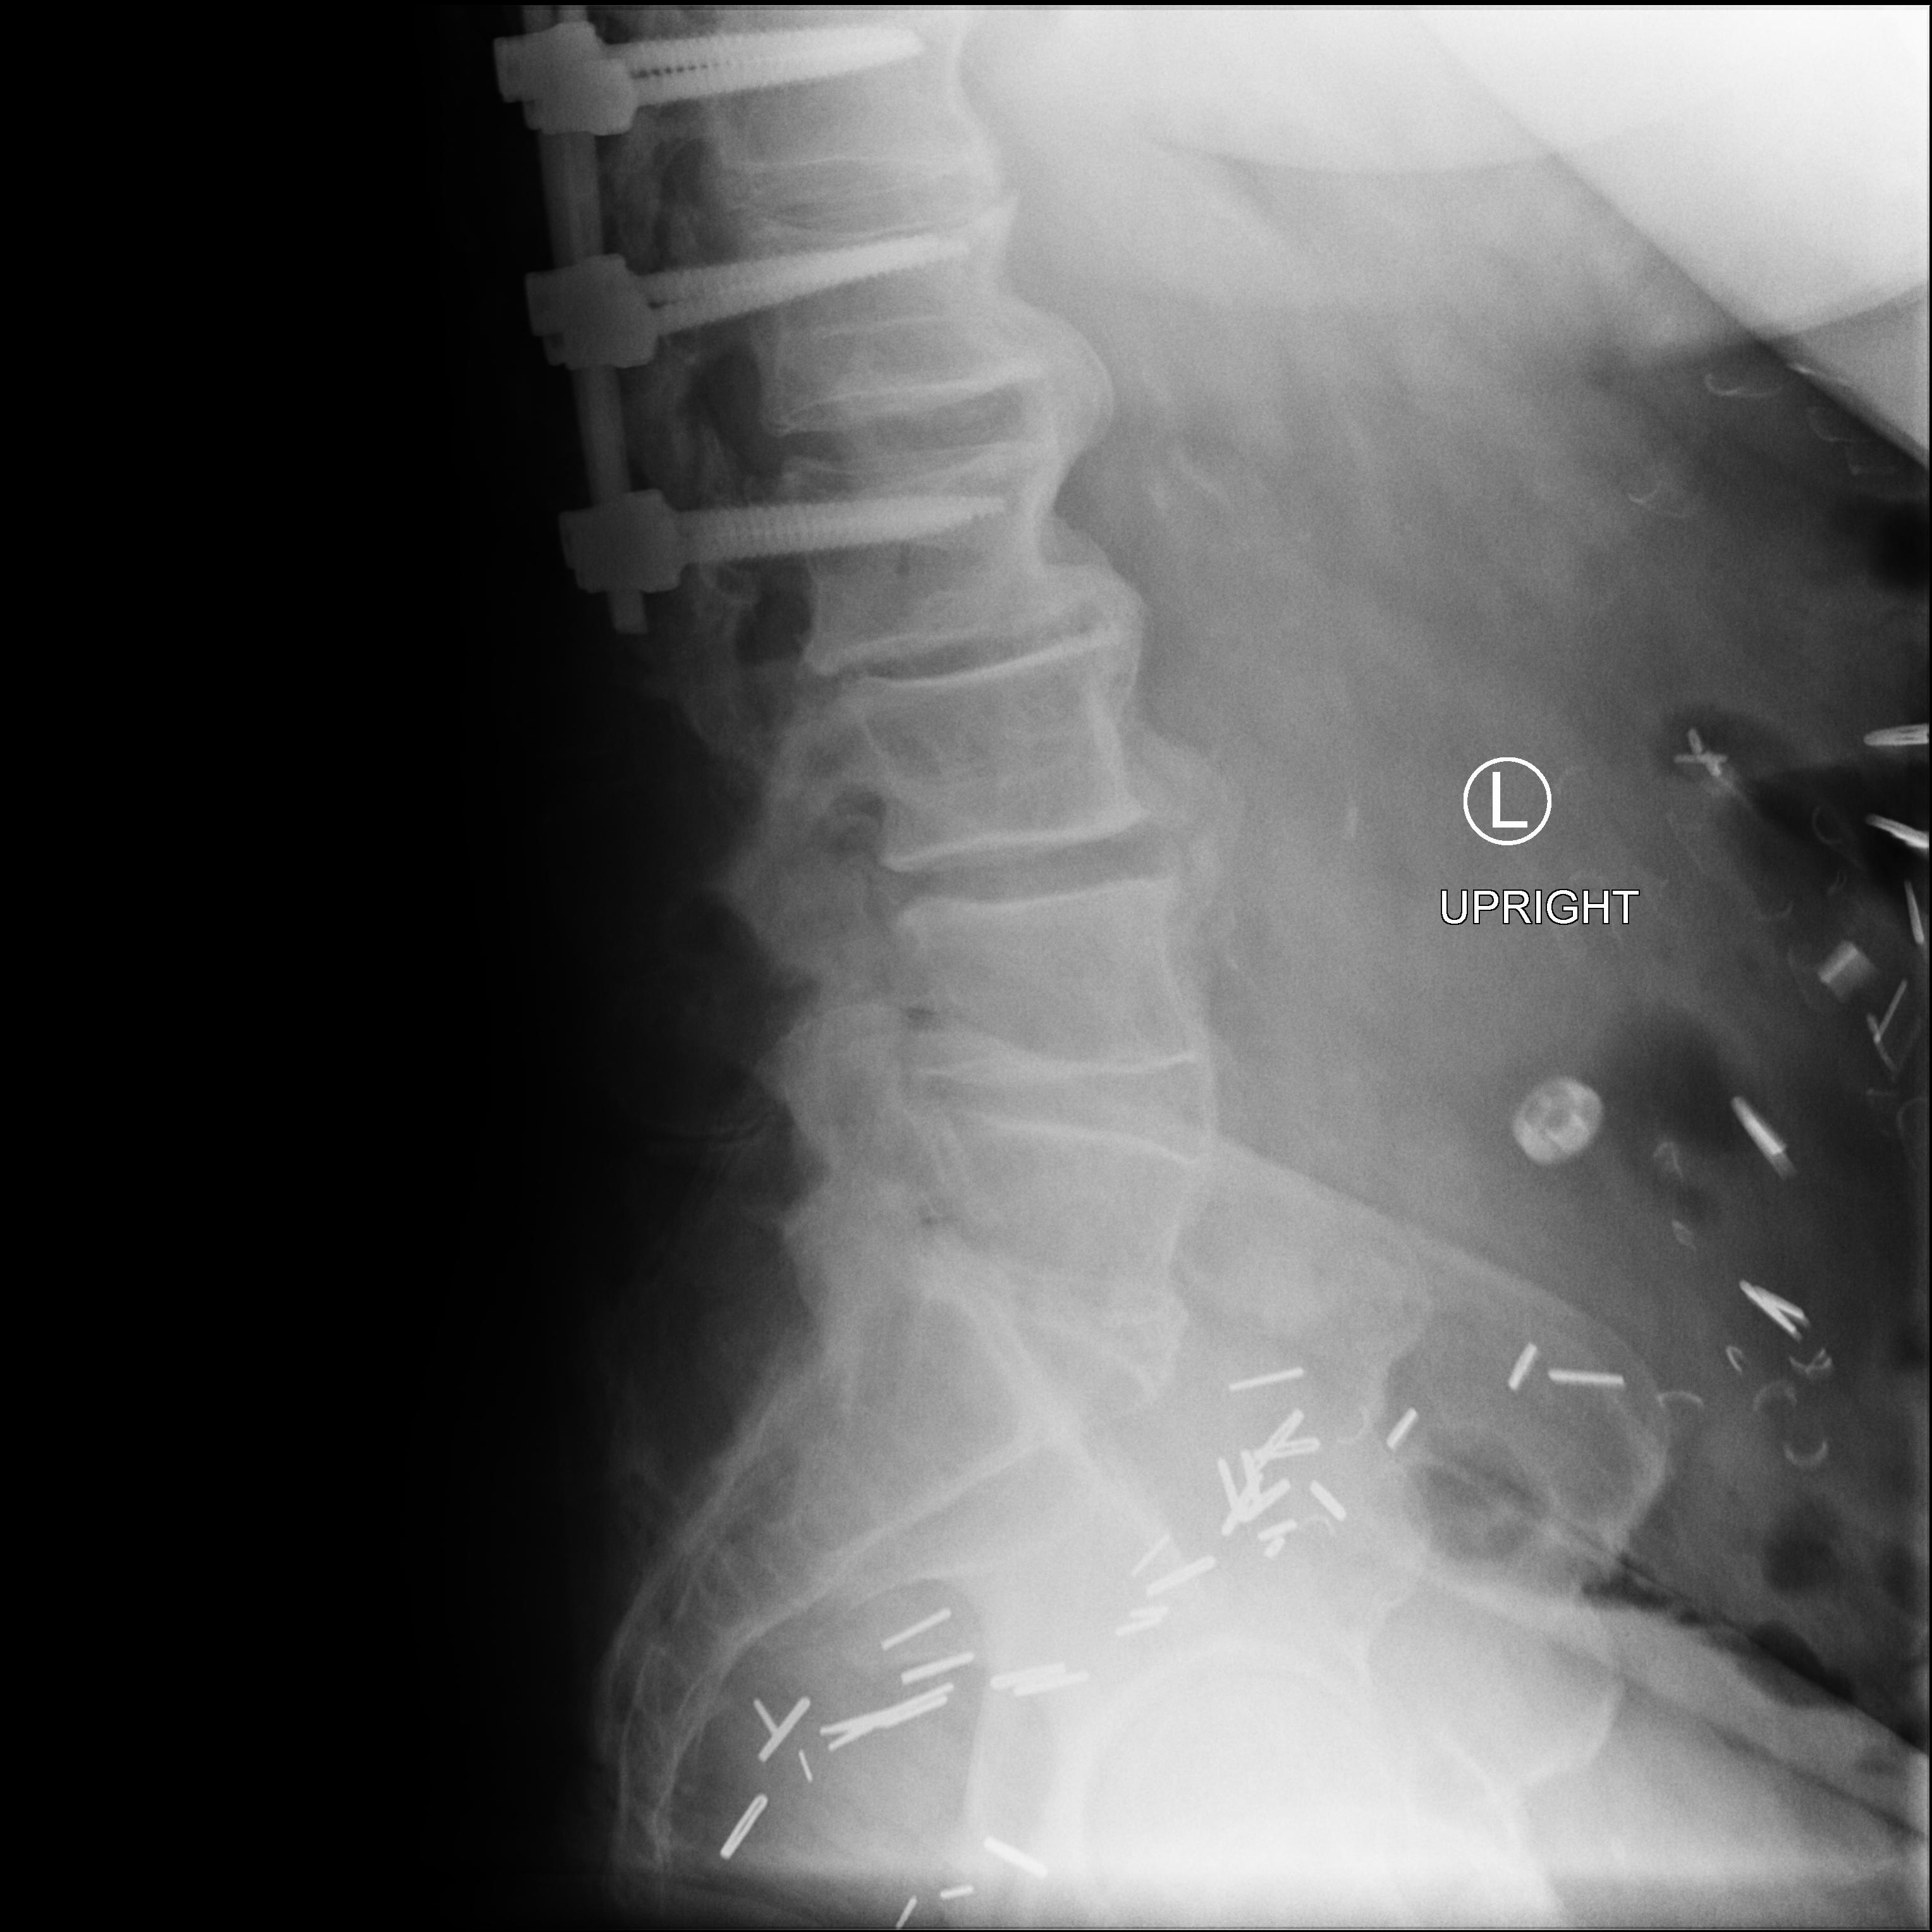
View: LATERAL